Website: home-depot
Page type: orders-overview
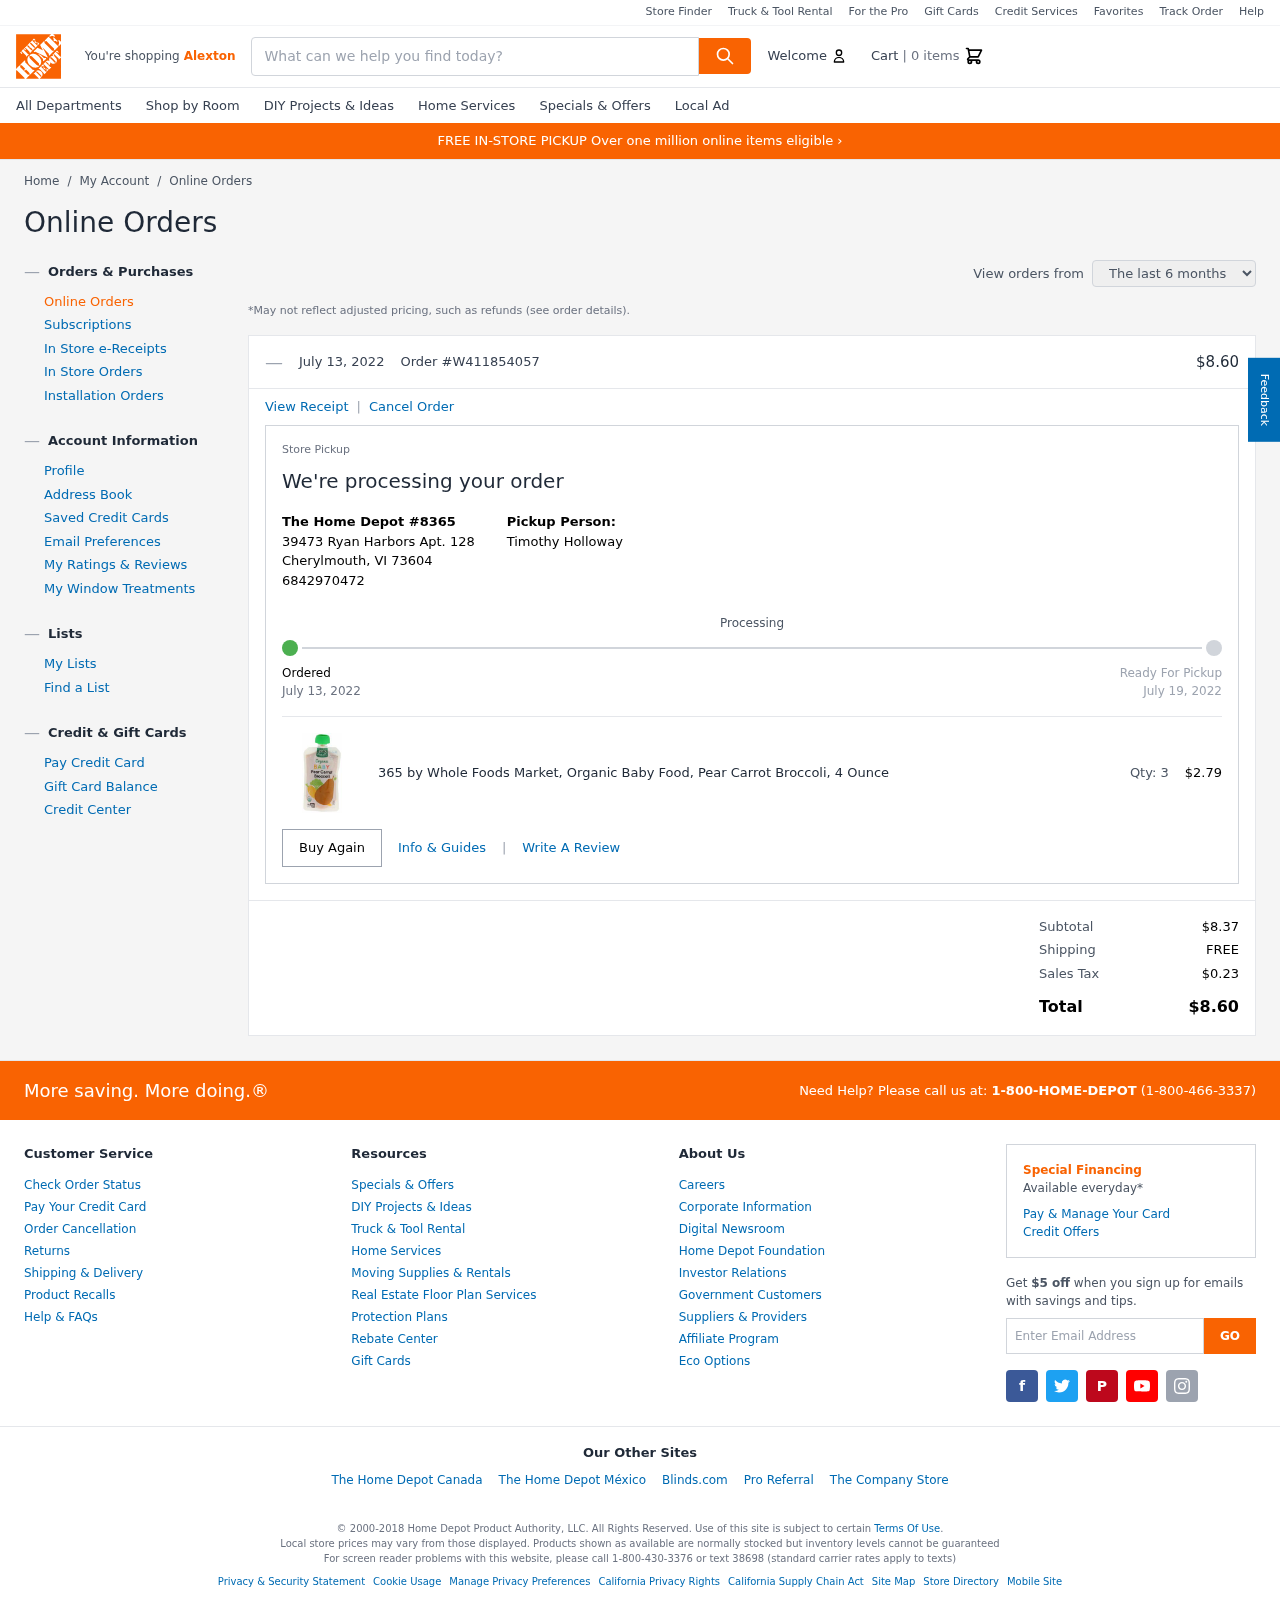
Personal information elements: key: PII_CITY
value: Alexton
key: PII_FULLNAME
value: Timothy Holloway
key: PII_LOCATION1_CITY_STATE_ZIP
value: Cherylmouth, VI 73604
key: PII_LOCATION1_STREET
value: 39473 Ryan Harbors Apt. 128
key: PII_PHONE
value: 6842970472
Product elements: key: PRODUCT1_NAME
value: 365 by Whole Foods Market, Organic Baby Food, Pear Carrot Broccoli, 4 Ounce
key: PRODUCT1_PRICE
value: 2.79
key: PRODUCT1_QUANTITY
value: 3
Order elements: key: ORDER_NUM_ITEMS
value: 0
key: ORDER_DATE
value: July 13, 2022
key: ORDER_ID
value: W411854057
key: ORDER_TOTAL
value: $8.60
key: ORDER_DELIVERY_DATE
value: July 19, 2022
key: ORDER_SUBTOTAL
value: $8.37
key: ORDER_SHIPPING_COST
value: FREE
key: ORDER_TAX
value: $0.23
Search elements: key: HEADER_SEARCH
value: What can we help you find today?